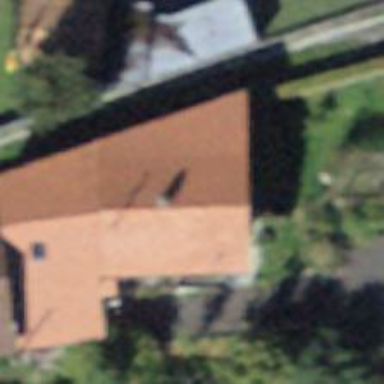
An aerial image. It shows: Residential building.